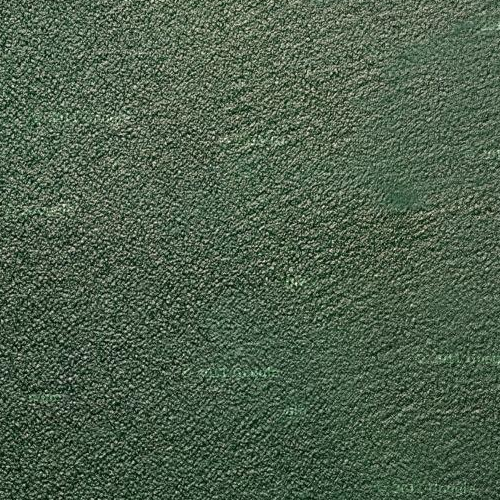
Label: sydney